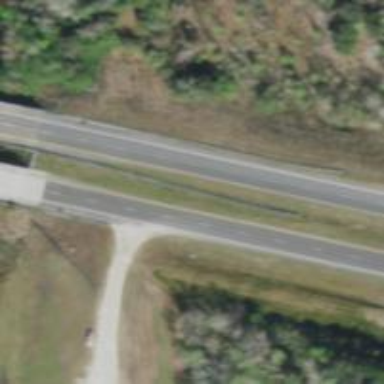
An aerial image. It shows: Asphalt road classified as trunk highway.